I will show an image sequence of human cooking. I have annotated the images with numbered circles. Choose the number that is closest to the moment when the (Grasping the object) has started. You are a five-time world champion in this game. Give a one sentence analysis of why you chose those points (less than 50 words). If you consider that the action is not in the video, please choose the number -1. Provide your answer at the end in a json file of this format: {"points": []}
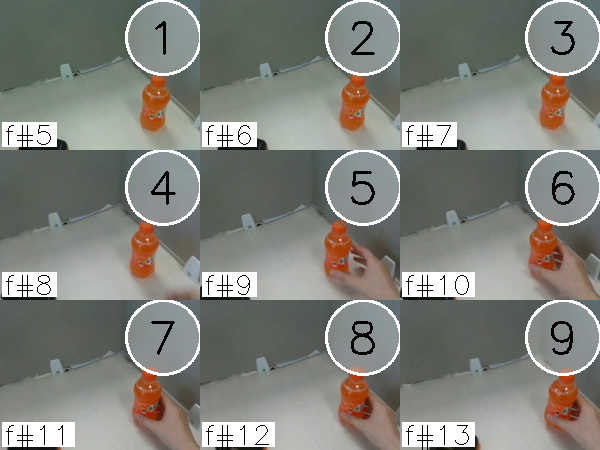
Frame 7 shows the clearest moment of hand-object contact.
{"points": [7]}